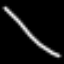
Label: line